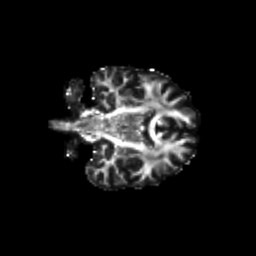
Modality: FA
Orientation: coronal
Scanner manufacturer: siemens
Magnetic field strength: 3 T
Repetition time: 9.2 s
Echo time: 0.084 s